Question: I was able to come to a result near what I want :
'''
state.selectAll("line")
.data(function(d){
return d.amount;
})
.enter().append("line")
.attr("x1", 0)
.attr("y1", function(d){
return Math.min(y(d.y1), y(d.y0));
})
.attr("x2", width)
.attr("y2", function(d){
return Math.min(y(d.y1), y(d.y0));
})
.attr("stroke-width", 1)
.attr("stroke", "black")
.attr("stroke-dasharray", "5,5");
'''
But it display a line at top of each stack while I want line at top of each bar. I understand why my code add a line for each stack, but I was not able to figure out if 'd3' would allow me to do that easily.
How would I iterate over each bar and add a line at top of these instead of iterating over datas and adding a line at top of each stack ?
I tried with jQuery but could not get it to work..
Note that the line must cross the entire chart (start at the x(0) on xaxis, and goes to infinite)
A picture worth 1000 words :

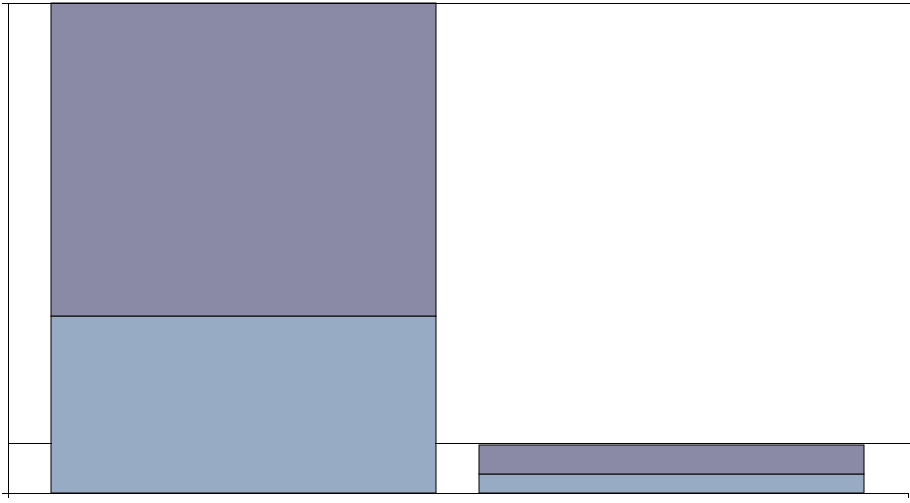
Answer: You should draw the lines . That's the whole point of D3 (and it's usually faster).
I'm not sure how you draw the chart, there's no relevant code in the question, but...
If you were able to display individual stacks (I'm assuming you want to display lines on top of stacks, which are collections of rectangles), then you should have no problem displaying lines on top of them.
Without looking at your data, I can only guess... but here's the basic algorithm:
1. Iterate over the number of stacks
2. Calculate the sum of values of individual elements within each stack
3. Draw lines with y values at those sums (scaled with your chart's yScale)